Question: I have a table (#tbl_maxmark) like this:

The fist cell(td) of each row is an itemcode which may repeat over rows. I need to highlight one row for each itemcode which has highest value in third cell. This is what I tried:
var key,temp;
'''
$('#tbl_maxmark').find('tr').each(function(){
key=$(this).find('td').eq(0).html();
temp=$(this).find('td').eq(2).html();
$('#tbl_maxmark tr').each(function(){
if($(this).find('td').eq(0).html() == key){
if(parseINT($(this).find('td').eq(2).html()) > temp){
$(this).addClass('highlight');
}
}
})
})
'''
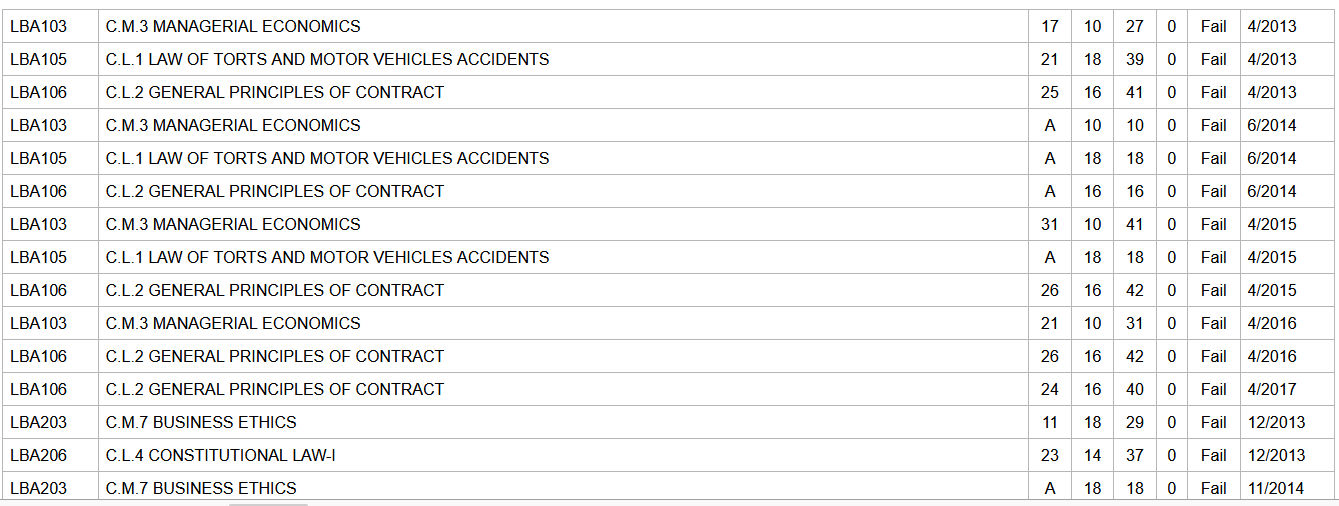
Answer: Here is a working suggestion.
First, it uses an '.each()' loop over the table rows to get the highest "mark" for each "paper" and store it in an object.
Second, a 'for in' loop cycles all the different paper/mark pairs to loop again all rows and add the 'highlight' class at the right place.
Look for the comments below... Ignore the first part which only was to recreate your table.
'''
let data = [ { col1: "LBA103", col2: "something like a description", col3: "17", col4: "10", col5: "27", col6: "0", col7: "Fail", col8: "4/2013" }, { col1: "LBA105", col2: "something like a description", col3: "21", col4: "18", col5: "39", col6: "0", col7: "Fail", col8: "4/2013" }, { col1: "LBA106", col2: "something like a description", col3: "25", col4: "16", col5: "41", col6: "0", col7: "Fail", col8: "4/2013" }, { col1: "LBA103", col2: "something like a description", col3: "A", col4: "10", col5: "10", col6: "0", col7: "Fail", col8: "6/2014" }, { col1: "LBA105", col2: "something like a description", col3: "A", col4: "18", col5: "18", col6: "0", col7: "Fail", col8: "6/2014" }, { col1: "LBA106", col2: "something like a description", col3: "A", col4: "16", col5: "16", col6: "0", col7: "Fail", col8: "6/2014" }, { col1: "LBA103", col2: "something like a description", col3: "31", col4: "10", col5: "41", col6: "0", col7: "Fail", col8: "4/2015" }, { col1: "LBA105", col2: "something like a description", col3: "A", col4: "18", col5: "18", col6: "0", col7: "Fail", col8: "4/2015" }, { col1: "LBA106", col2: "something like a description", col3: "26", col4: "16", col5: "42", col6: "0", col7: "Fail", col8: "4/2015" }, { col1: "LBA103", col2: "something like a description", col3: "21", col4: "10", col5: "31", col6: "0", col7: "Fail", col8: "4/2016" }, { col1: "LBA106", col2: "something like a description", col3: "26", col4: "16", col5: "42", col6: "0", col7: "Fail", col8: "4/2016" }, { col1: "LBA106", col2: "something like a description", col3: "24", col4: "16", col5: "40", col6: "0", col7: "Fail", col8: "4/2017" }, { col1: "LBA203", col2: "something like a description", col3: "11", col4: "18", col5: "29", col6: "0", col7: "Fail", col8: "12/2013" }, { col1: "LBA206", col2: "something like a description", col3: "23", col4: "14", col5: "37", col6: "0", col7: "Fail", col8: "12/2013" }, { col1: "LBA203", col2: "something like a description", col3: "A", col4: "18", col5: "18", col6: "0", col7: "Fail", col8: "11/2014" } ]
data.forEach(function(item) {$("#tbl_maxmark").append($('<tr><td>${item.col1}</td><td>${item.col2}</td><td>${item.col3}</td><td>${item.col4}</td><td>${item.col5}</td><td>${item.col6}</td><td>${item.col7}</td><td>${item.col8}</td></tr>'))})
// ============================================= Forget about the above... ;)
// An object to find the highest marks
let highestMarks = {}
// Loop through the table rows
$("#tbl_maxmark tr").each(function(index, row) {
let paper = $(row).find("td").eq(0).text()
let mark = parseInt($(row).find("td").eq(2).text()) || 0
let currentValue = highestMarks[paper] || 0
// Store the mark if higher than wht is already stored
highestMarks[paper] = (currentValue < mark) ? mark : currentValue
})
console.log("Highest marks:")
console.log(highestMarks)
// For every highest mark
for (mark in highestMarks) {
// Loop all rows again to add the class
$("#tbl_maxmark tr").each(function(index, row) {
if ($(row).find("td").eq(0).text() === mark && parseInt($(row).find("td").eq(2).text()) === highestMarks[mark]) {
$(row).find("td").eq(2).addClass("highlight")
}
})
}
'''
'''
table {
border-collapse: collapse;
}
td {
border: 1px solid grey;
padding: 0.3em;
}
.highlight {
background-color: yellow;
}
'''
'''
<script src="https://cdnjs.cloudflare.com/ajax/libs/jquery/3.3.1/jquery.min.js"></script>
<table id="tbl_maxmark"></table>
'''
Notice that the "LBA106" is highlighted twice because the marks are both highest.